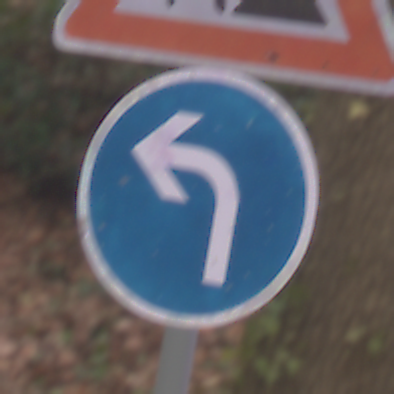
Verkehrszeichen: VorgeschriebeneFahrtrichtungLinks
Zusatzzeichen oben: Arbeitsstelle
Umgebung: Outdoor, Nature
Tageszeit: Midday
Wetter: Overcast
Licht: Natural
Jahreszeit: Autumn
Kontrast: LowContrast